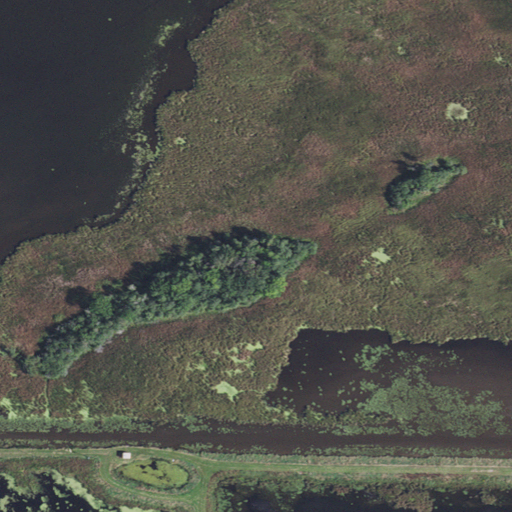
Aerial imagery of island in Wisconsin named Willow Island containing herbaceous wetlands, open water, woody wetlands, low intensity development, medium intensity development, and open development